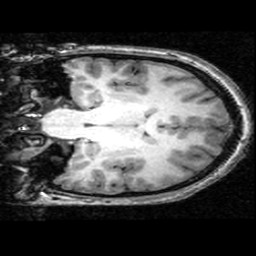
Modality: T1w
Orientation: coronal
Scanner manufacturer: ge
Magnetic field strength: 3 T
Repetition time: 0.01222 s
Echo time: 0.005176 s